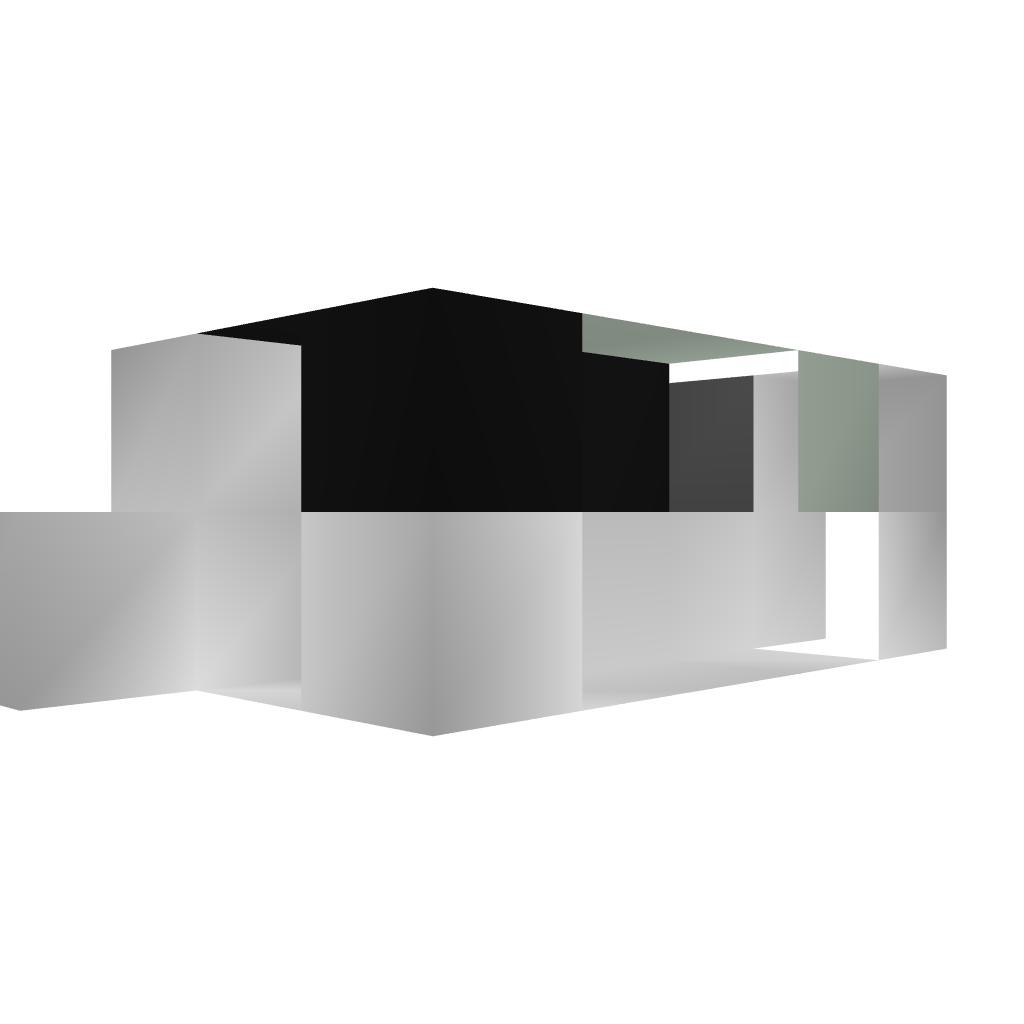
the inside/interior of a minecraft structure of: Compact Semi-Auto Cannon